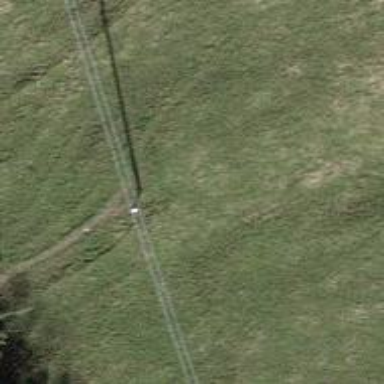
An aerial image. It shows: Power pole.